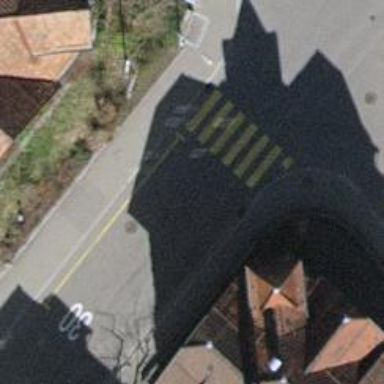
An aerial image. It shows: Uncontrolled road crossing.